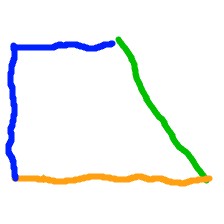
Shape: trapezoid